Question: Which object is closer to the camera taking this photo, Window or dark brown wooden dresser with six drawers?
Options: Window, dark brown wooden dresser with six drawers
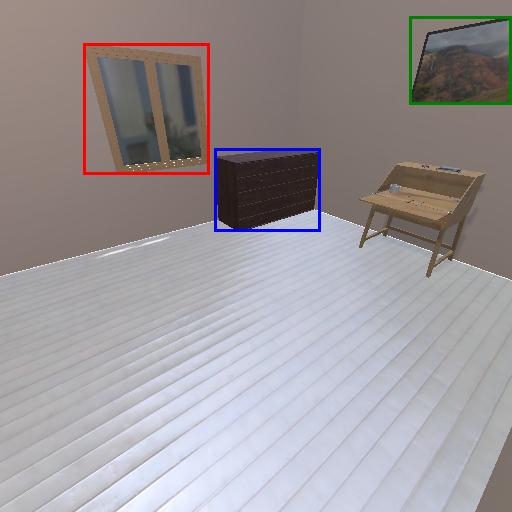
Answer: Window